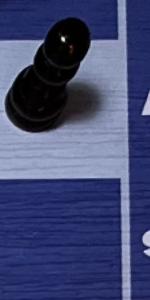
Label: Empty